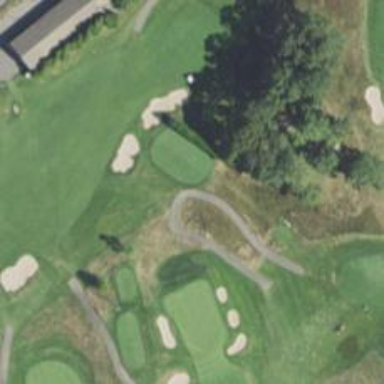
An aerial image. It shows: Service road used as golf cart path.